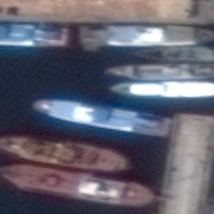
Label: civil